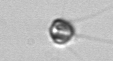
Label: Apedinella